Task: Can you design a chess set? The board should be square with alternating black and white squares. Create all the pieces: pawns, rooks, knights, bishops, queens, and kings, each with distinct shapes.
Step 5053:
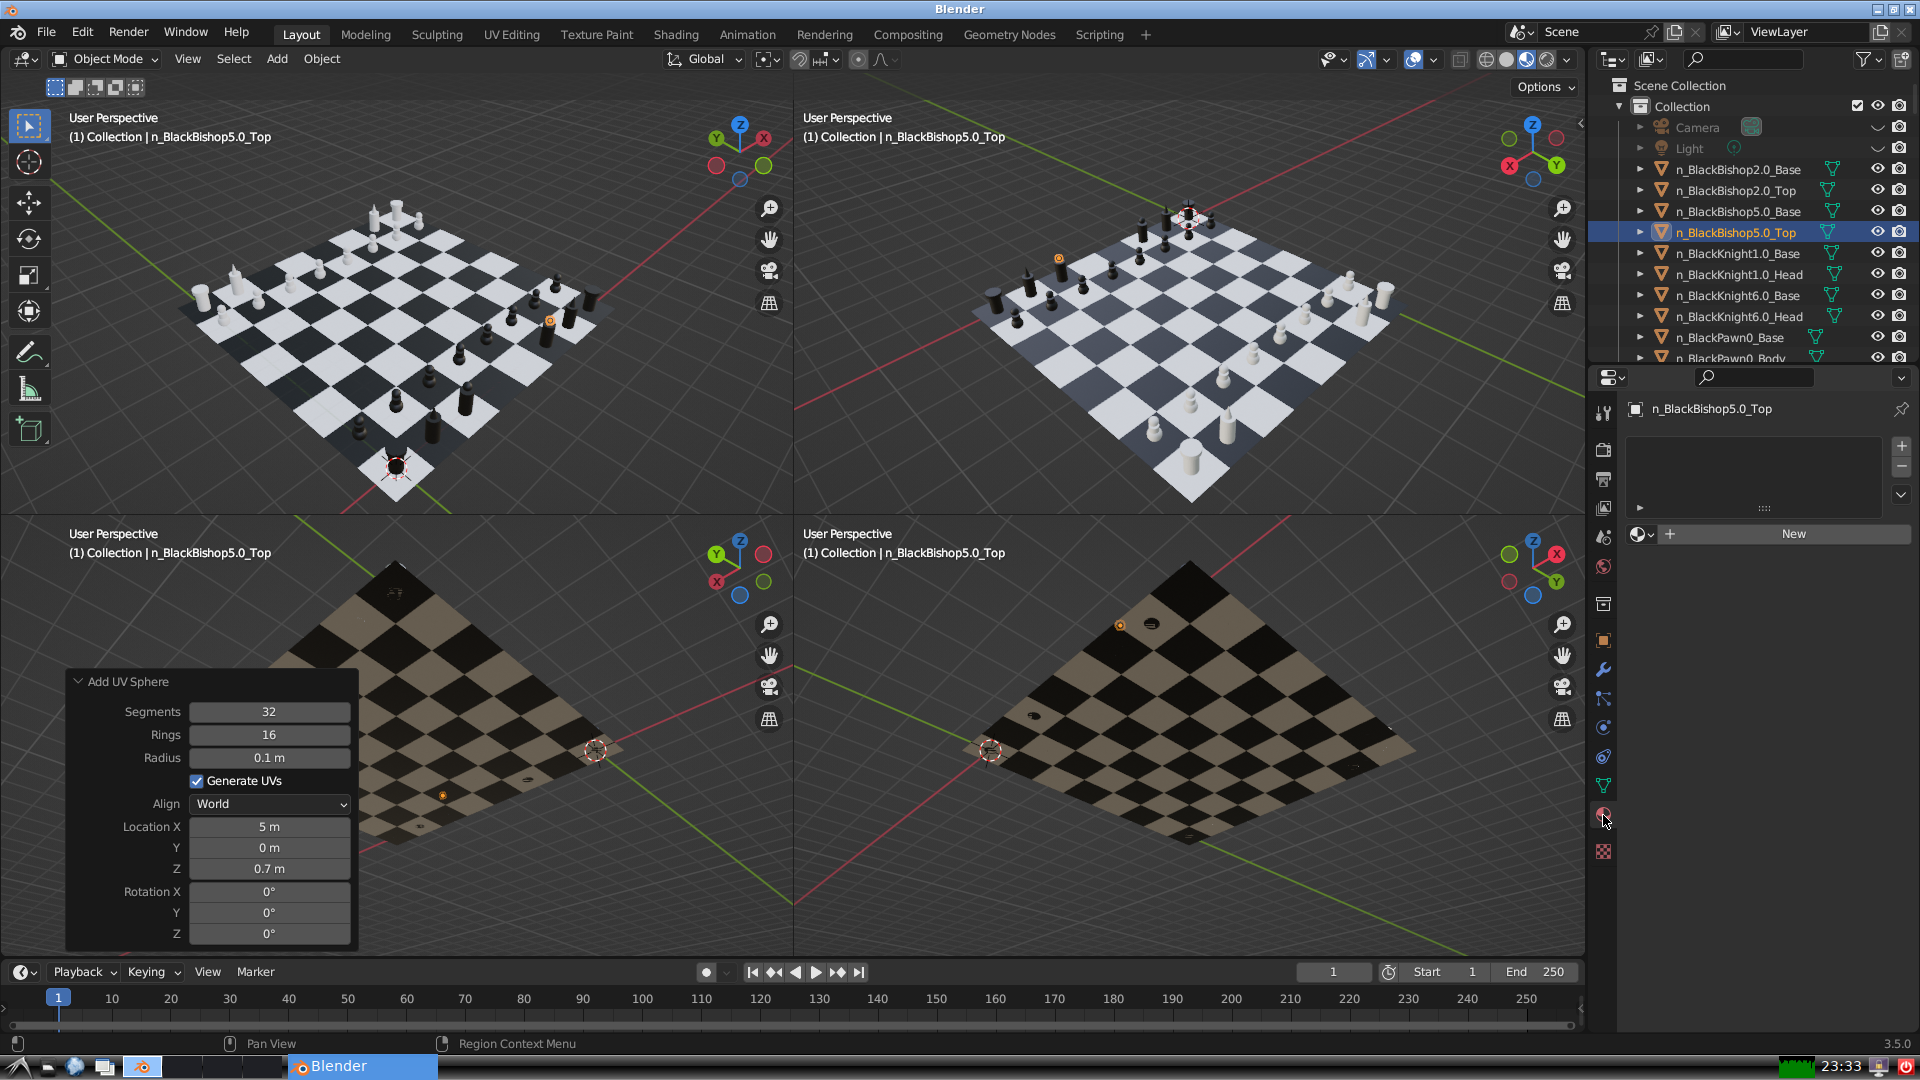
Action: {"mouse_move": [1636, 534]}